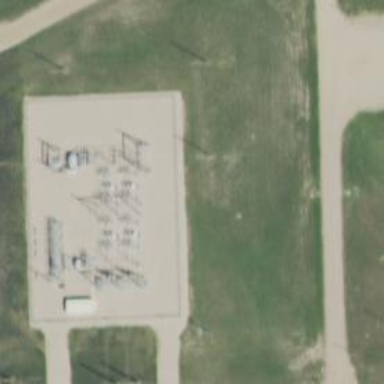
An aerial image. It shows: Switch for power supply.